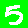
Digit: 5